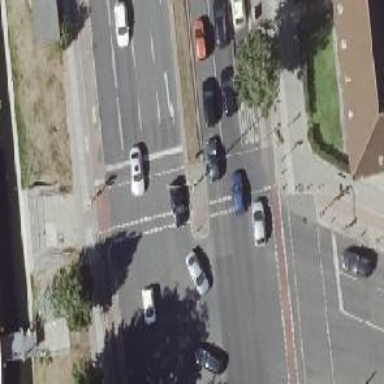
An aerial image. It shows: Crossing with traffic signals.